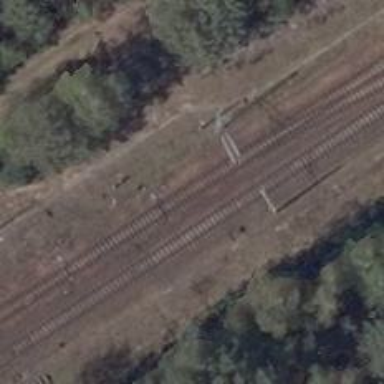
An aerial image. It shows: Railway switch with the turnout pointing to the right.